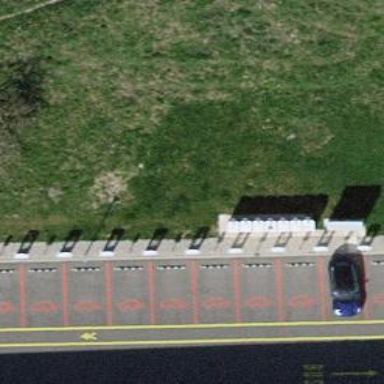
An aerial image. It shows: Charging station.